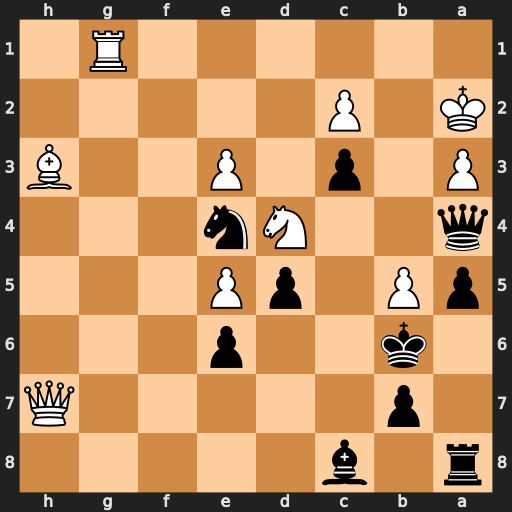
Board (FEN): r1b5/1p5Q/1k2p3/pP1pP3/q2Nn3/P1p1P2B/K1P5/6R1
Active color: b
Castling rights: -
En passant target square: -
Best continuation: Qc4+ Kb1 Nd2+ Kc1 Qa2